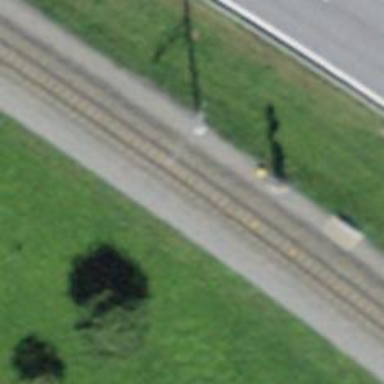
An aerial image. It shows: Railway signal.